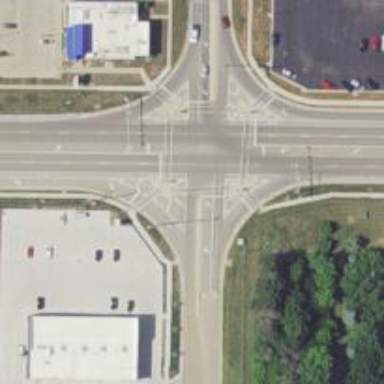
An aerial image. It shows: Crossing with marked lines on the road.